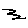
Label: zigzag